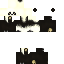
A female skeleton skin with pale skin, wearing blonde helmet dressed in a black robe top and black pants, featuring a closed mouth.